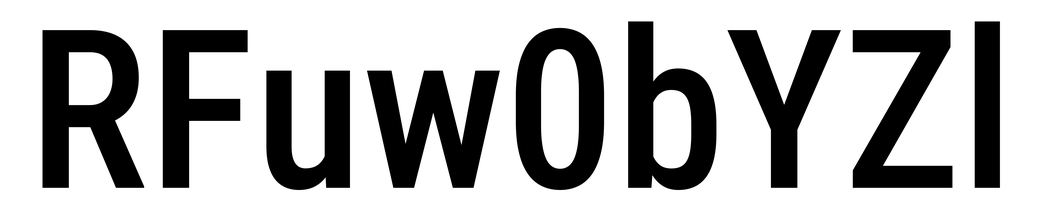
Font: Roboto_Condensed_Medium